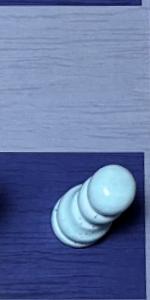
Label: Pawn_White